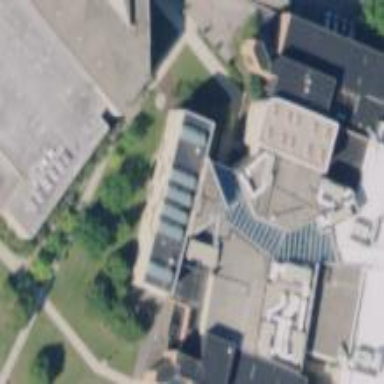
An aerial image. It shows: Arts center located within university building.